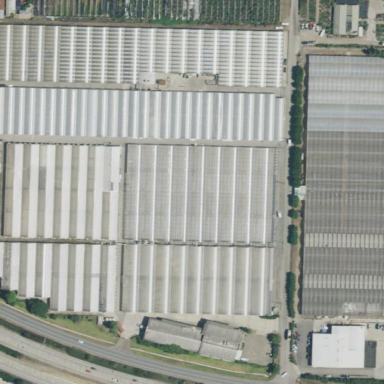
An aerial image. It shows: Greenhouse.